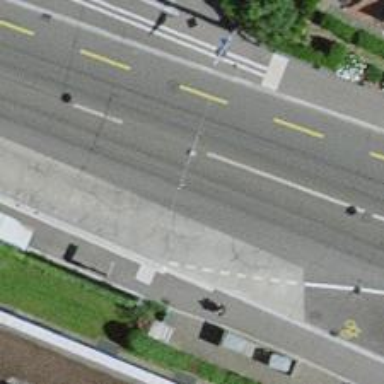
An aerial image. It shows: Bus stop with designated stop position for public transport.